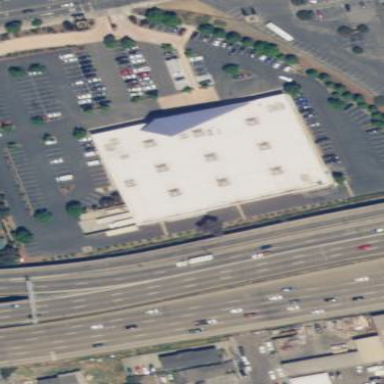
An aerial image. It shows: Building.